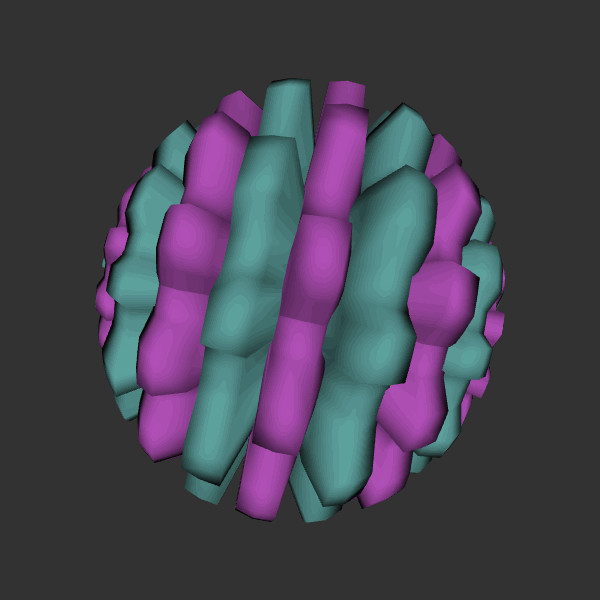
Background: dark